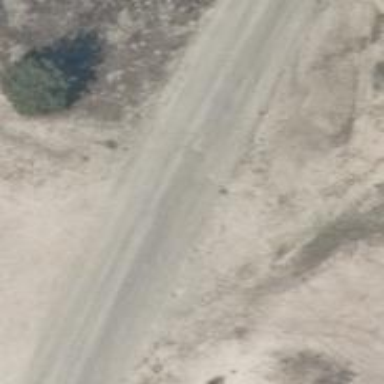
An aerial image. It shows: Sandy track road with grade3 tracktype.